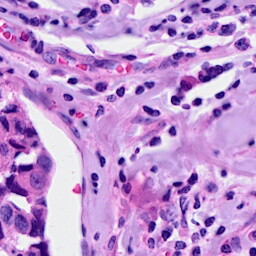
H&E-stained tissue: Breast